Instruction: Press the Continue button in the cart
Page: cart
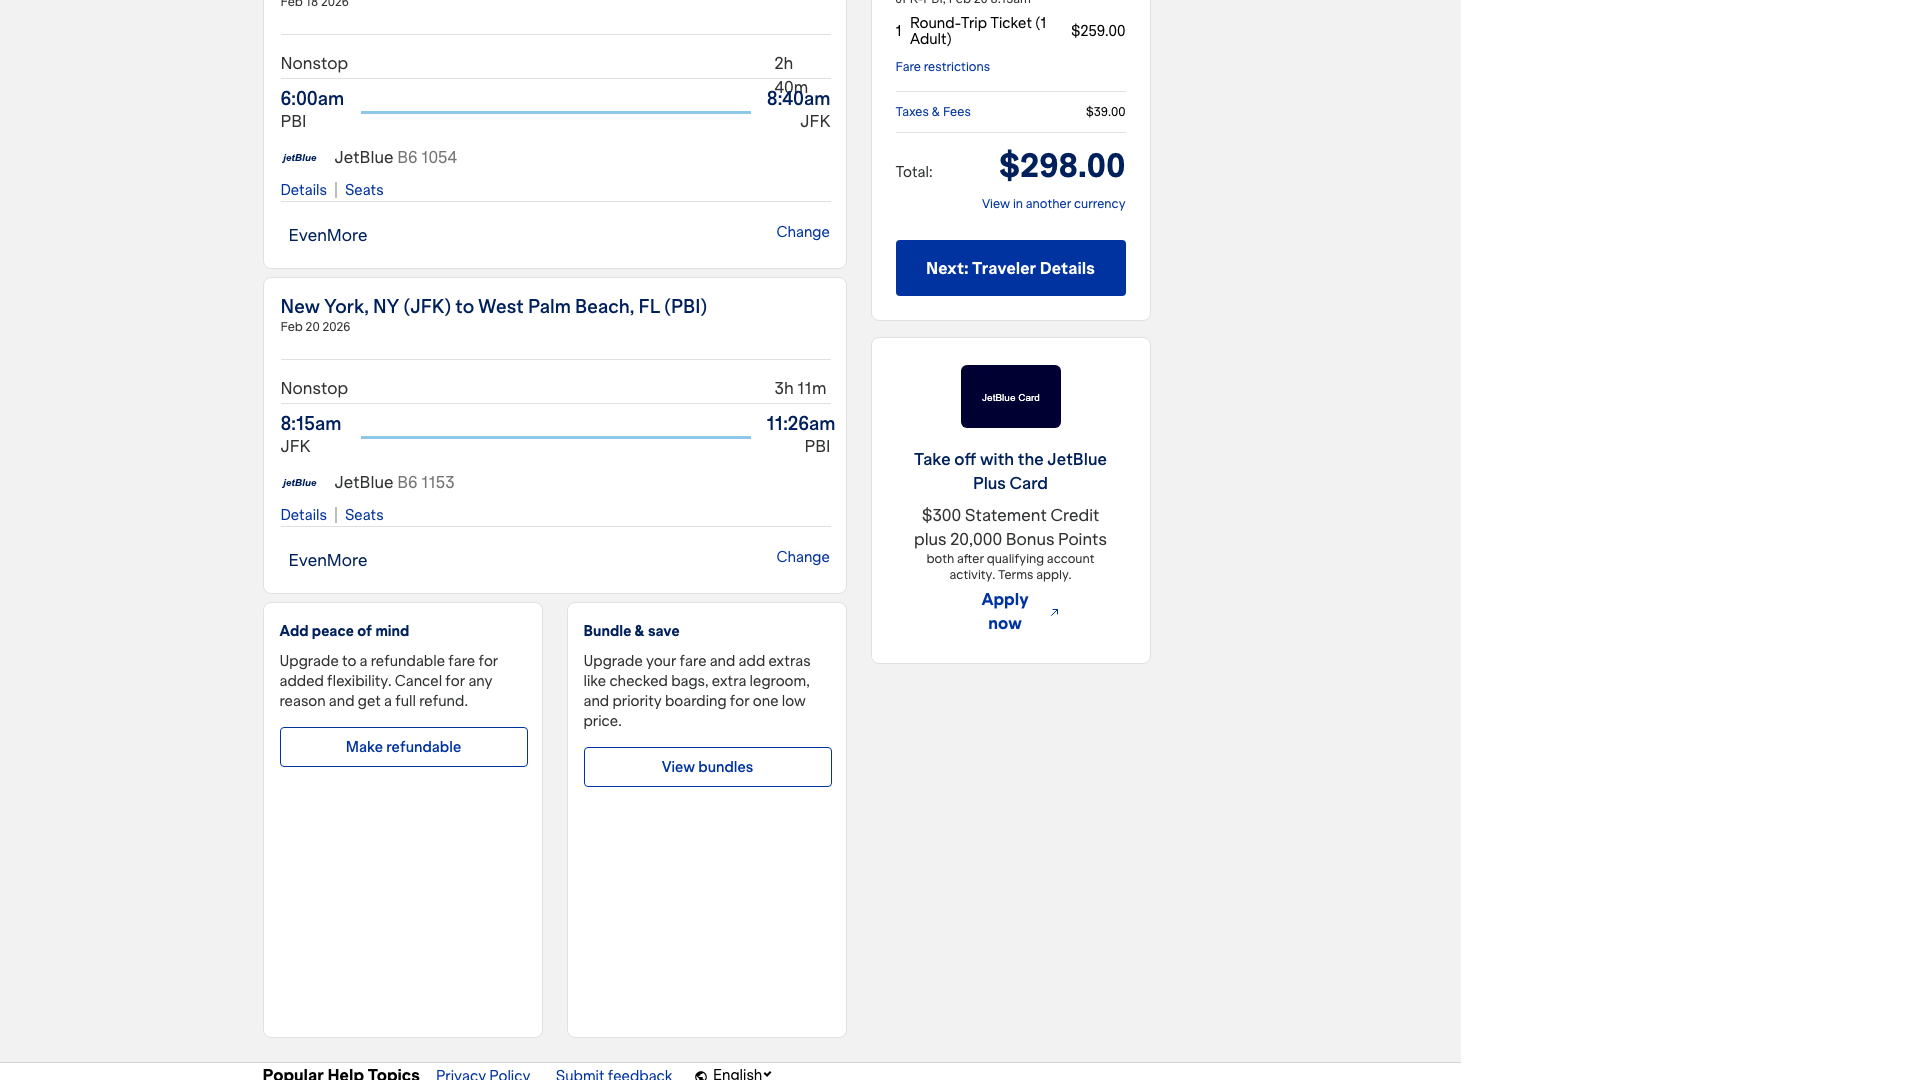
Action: click